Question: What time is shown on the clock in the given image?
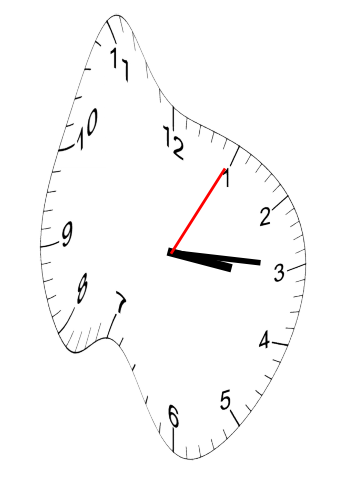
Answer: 03:15:05